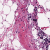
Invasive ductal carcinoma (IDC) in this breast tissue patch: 0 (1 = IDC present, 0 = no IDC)